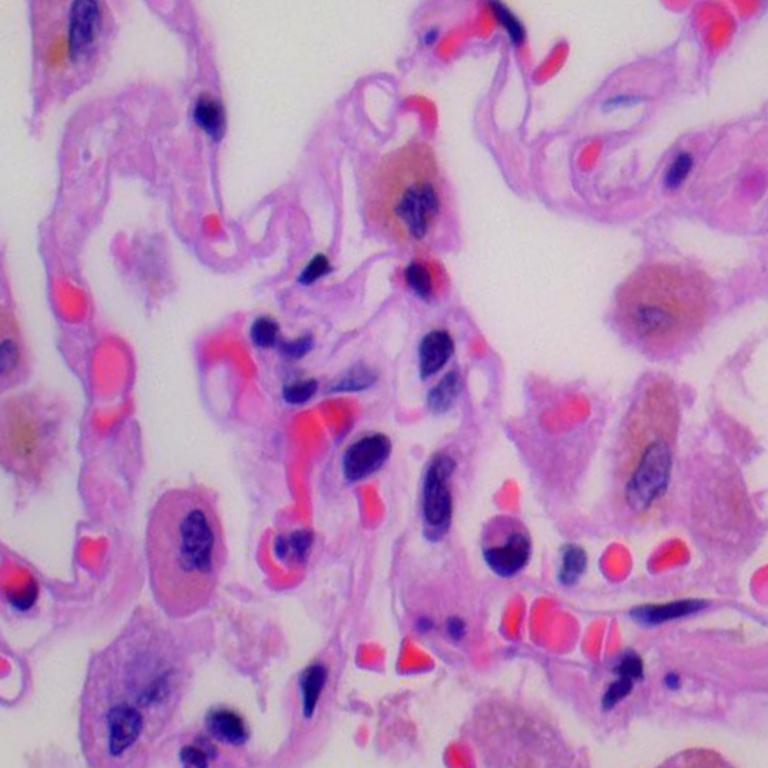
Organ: lung
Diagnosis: benign